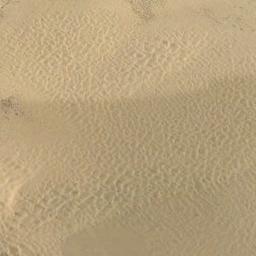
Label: desert